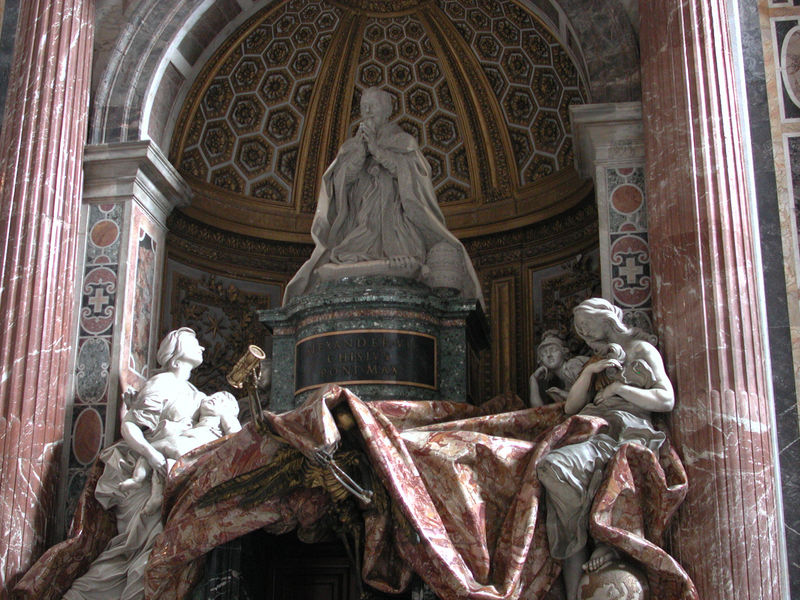
Titel: Grabmal für Papst Alexander VII.
Künstler: Giovanni Lorenzo Bernini
Standort: Rom, S. Pietro (EU - I - Latium)
Schlagwörter: flügel, mann, umhang, weiß, frauen, grün, bunt, frau, marmor, säule, säulen, rot, tuch, ornament, barock, mensch, sockel, stein, tot, innenraum, kirche, gold, rosa, engel, skulptur, statue, figuren, kuppel, inschrift, stuck, foto, knochen, nische, moses, dom, herrscher, beten, gebet, rom, skelett, gruft, statuen, seitenschiff, kapelle, heiliger, stundenglas, maria, trauernde, marmos, grabmal, basilika, gerippe, roma, betender, figurengruppe, sanduhr, katafalk, inscrift